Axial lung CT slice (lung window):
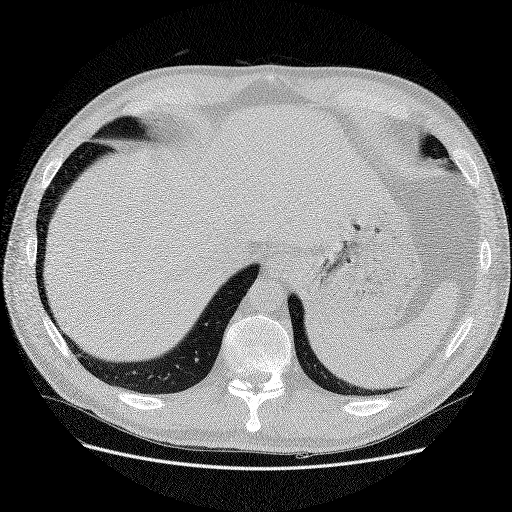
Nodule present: no